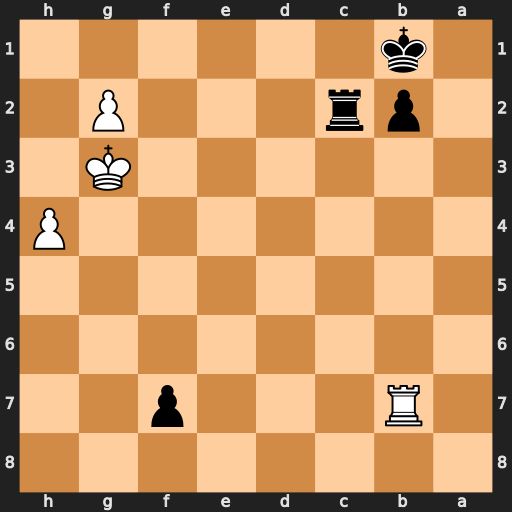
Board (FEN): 8/1R3p2/8/8/7P/6K1/1pr3P1/1k6
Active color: b
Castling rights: -
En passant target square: -
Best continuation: Rc3+ Kg4 Kc2 Rxb2+ Kxb2